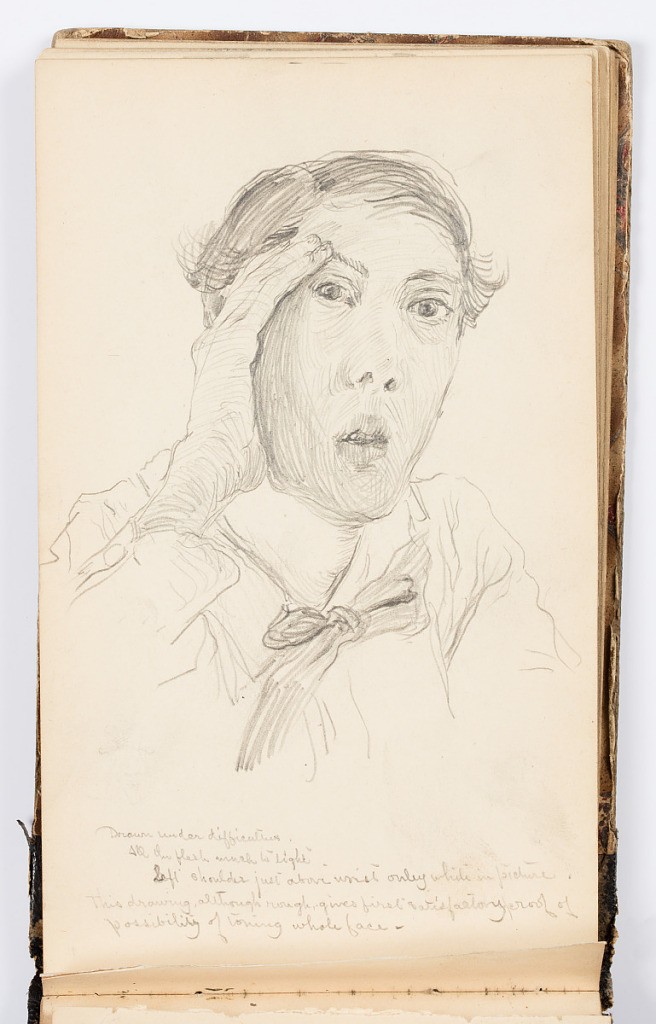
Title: Sketchbook Page: Self-Portrait
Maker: Kenyon Cox, American, 1856–1919
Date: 1875
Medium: Graphite on paper
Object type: Sketchbook folio
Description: Self-portrait of the artist with head in right hand.